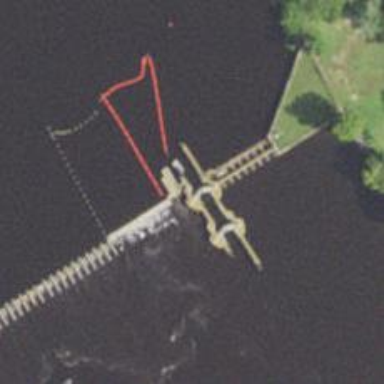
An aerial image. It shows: Lock gate on waterway.